Question: I am trying to list all the files and folders from Documentum repository(server). I have folder objectID and document objectID (getting from the server). I am using recycler view to list folders and documents. Here I can do is add image view with the folder icon and any file icons and display it.
But I want to see like this image shown below, which have different file and have different thumbnails according to their extensions. I will retrieve this all files from the server.

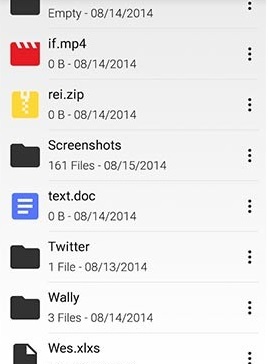
Answer: First you'll need drawables for all filetype icons in your drawable folder. Once you have that, you can easily set the file icon in your 'RecyclerViewAdapter onBindViewHolder':
'''
String ext = FilenameUtils.getExtension(file);
switch(ext){
case "jpg":
filetypeImageView.setImageResource(R.drawable.jpg_icon);
break;
case "docx":
filetypeImageView.setImageResource(R.drawable.docx_icon);
break;
//and so on
}
'''
NOTE: This makes use of <URL>
To use with your project add this dependency to your app 'build.gradle'
'''
compile group: 'commons-io', name: 'commons-io', version: '2.4'
'''